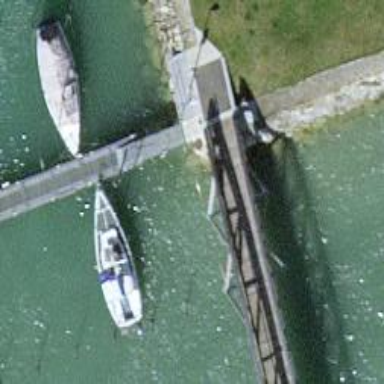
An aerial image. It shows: Path on bridge.